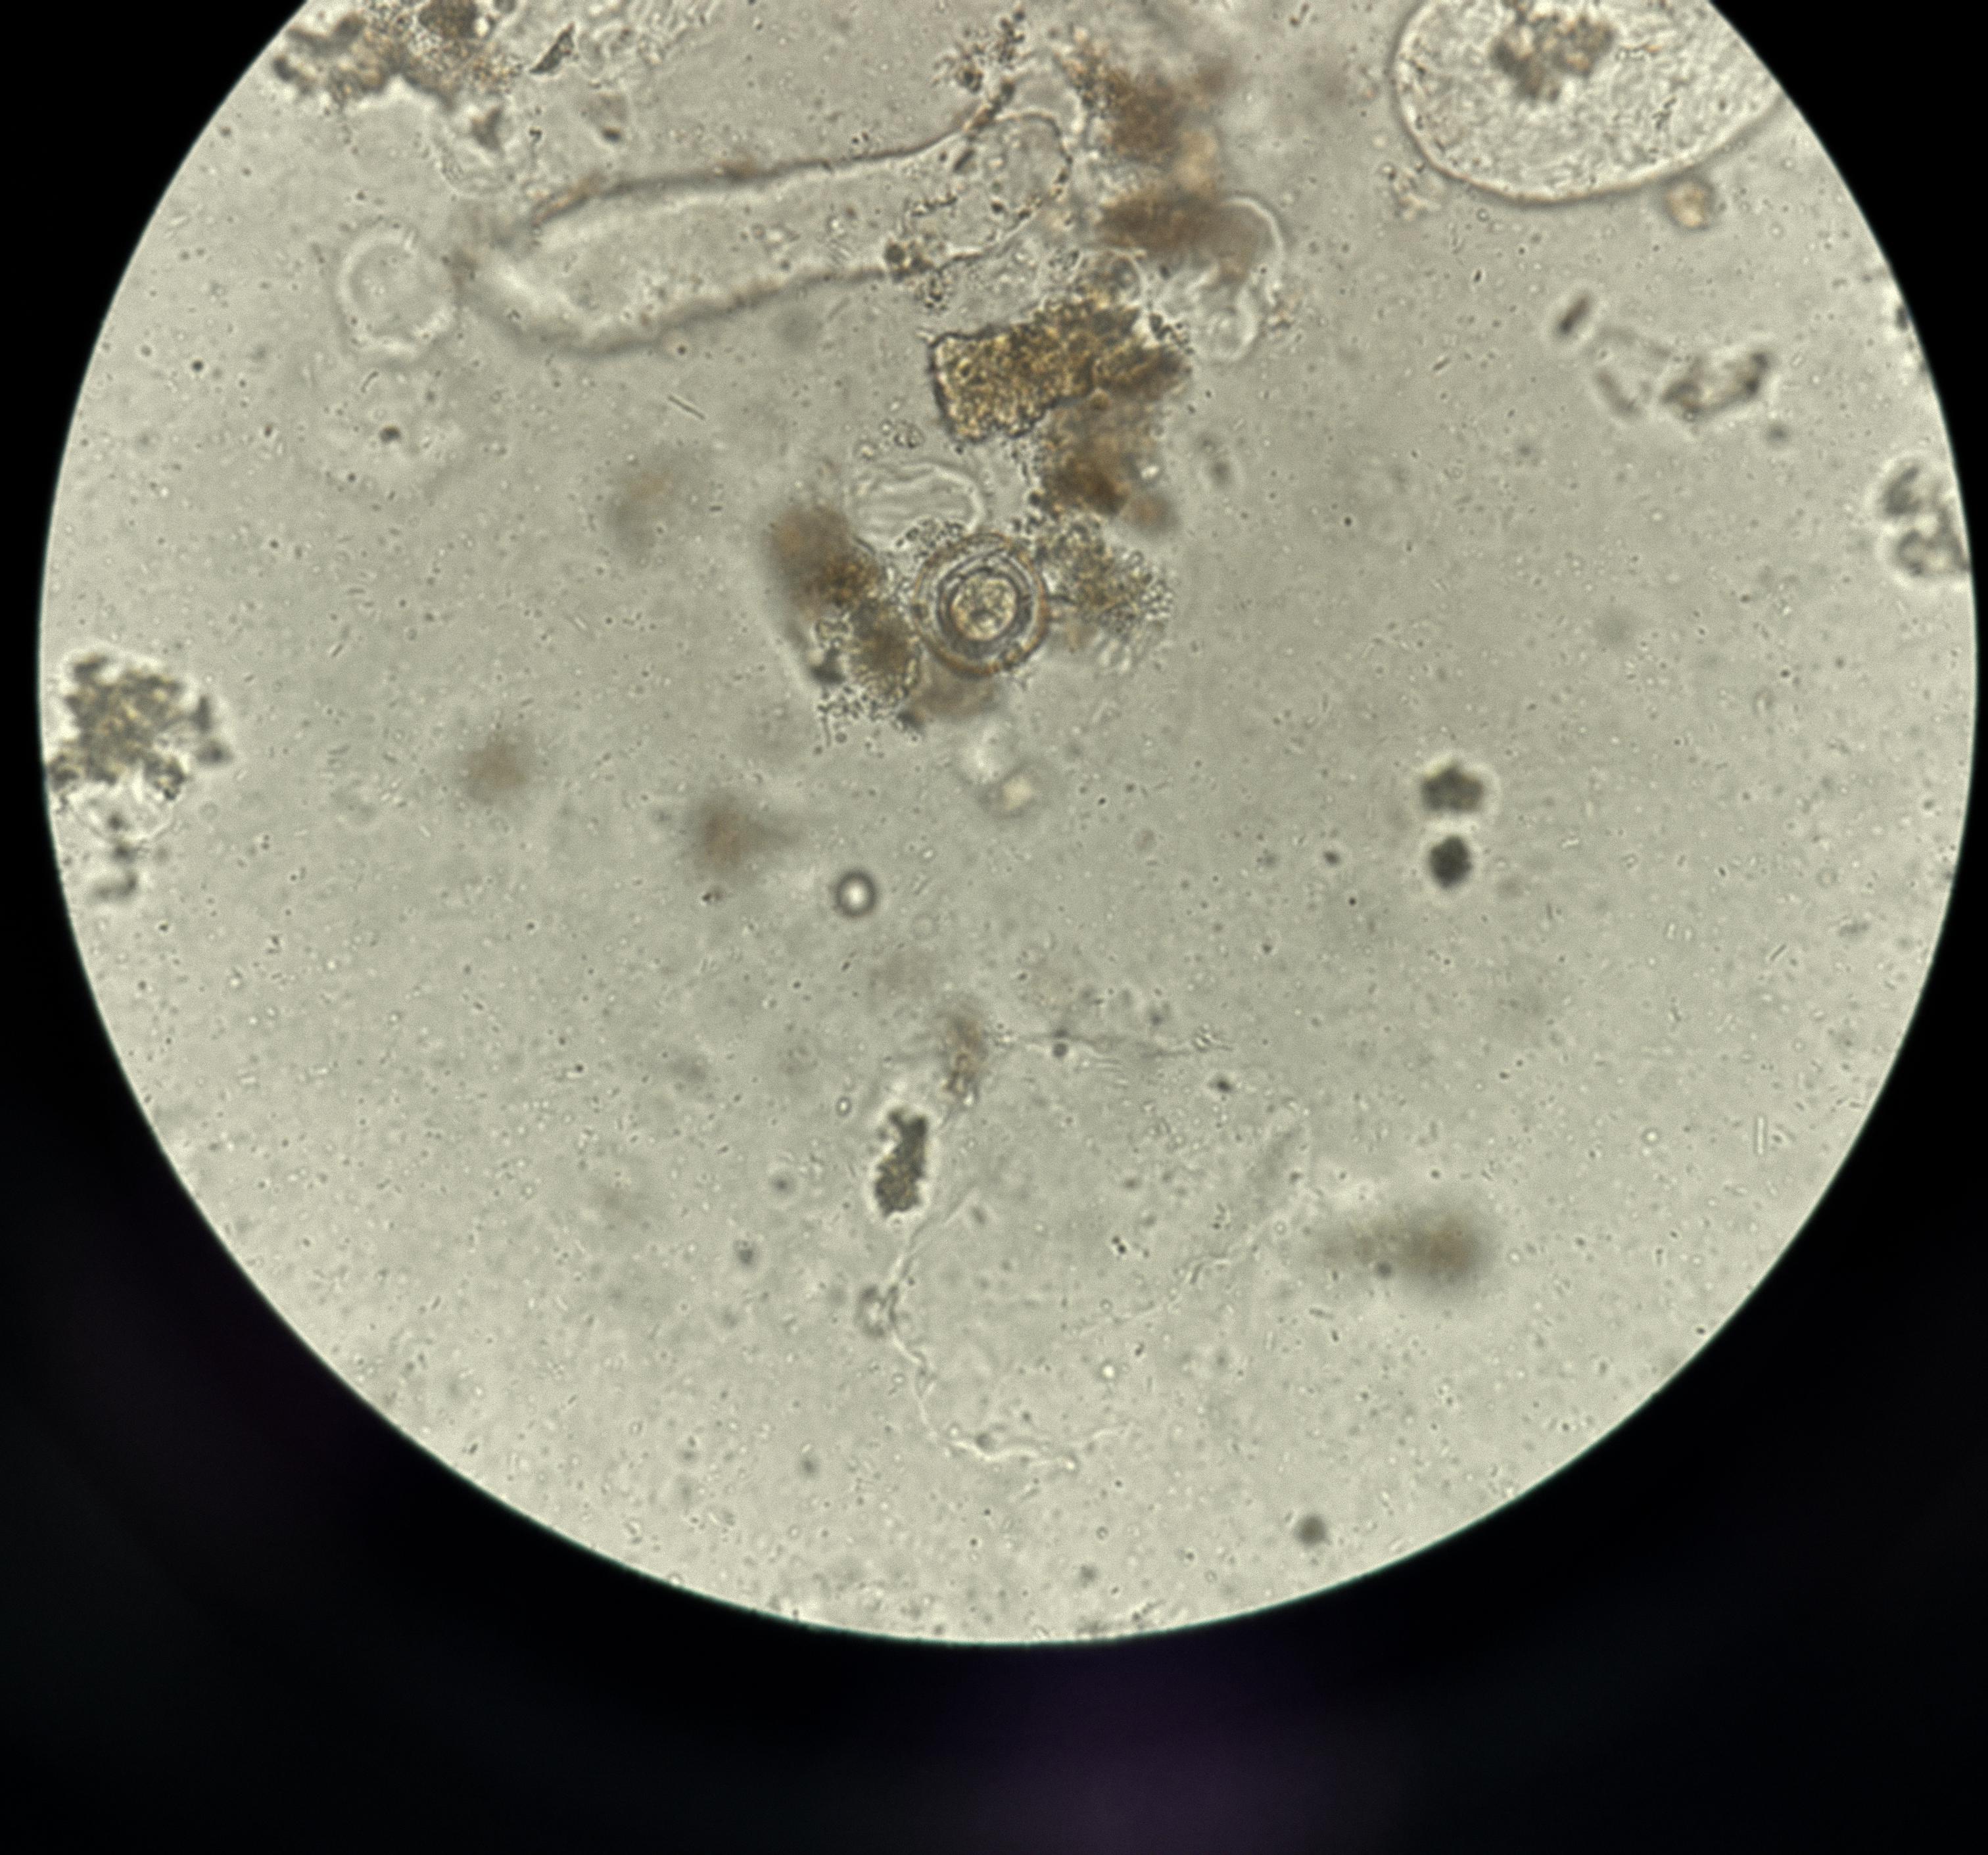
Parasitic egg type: Hymenolepis nana